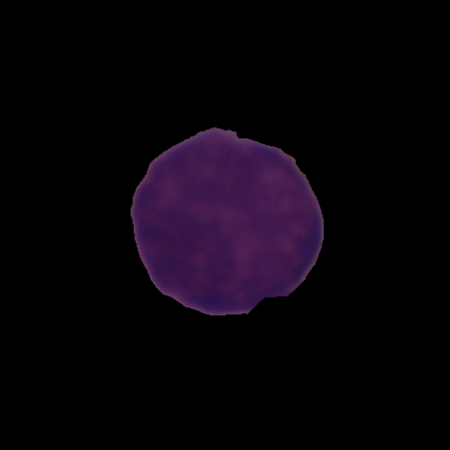
Label: cancer